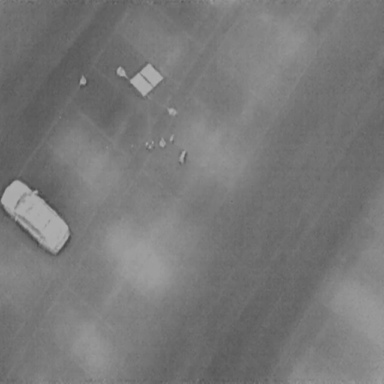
There is a Car in the infrared image.